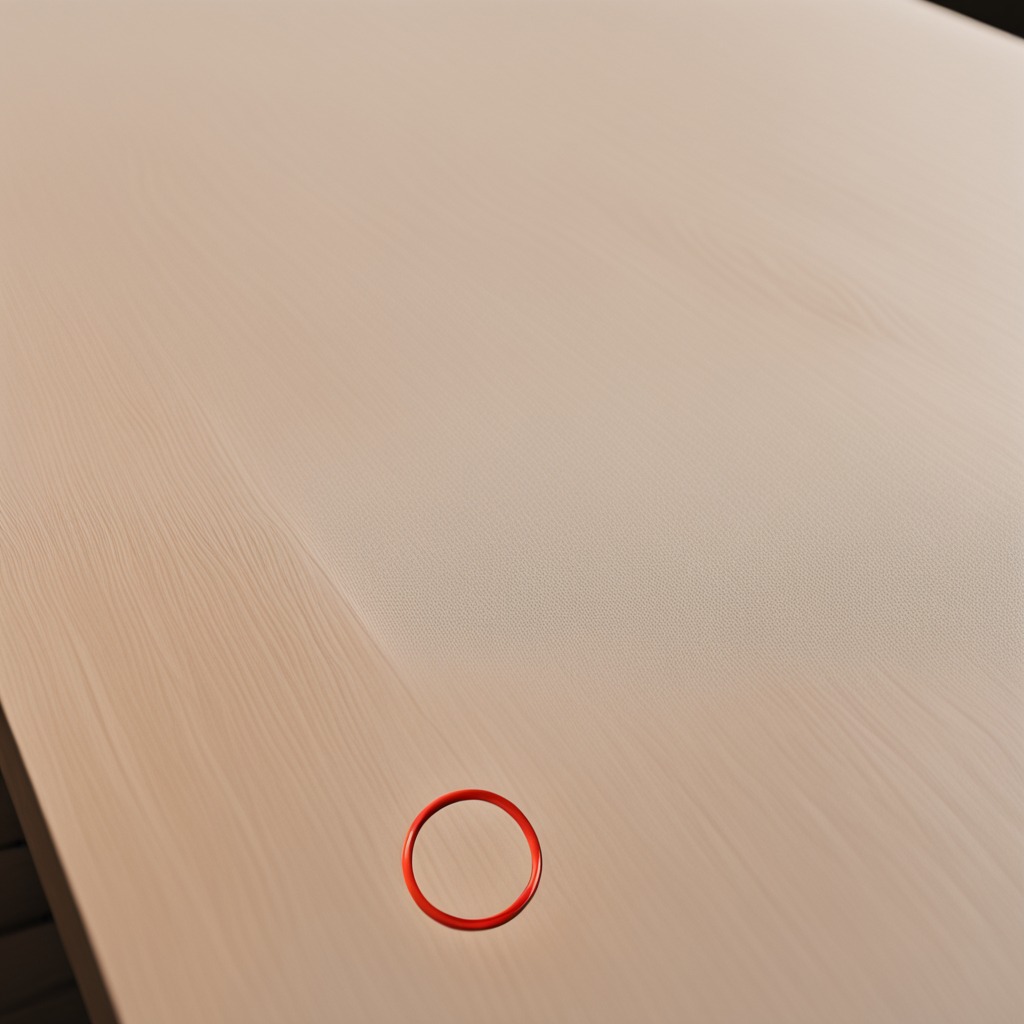
A rubber O-ring lying on a wooden table in an outdoor workshop during daytime bright natural light soft shadows worn but beneath the cloth